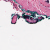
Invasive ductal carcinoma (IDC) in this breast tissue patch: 0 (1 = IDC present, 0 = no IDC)